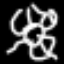
Label: octagon